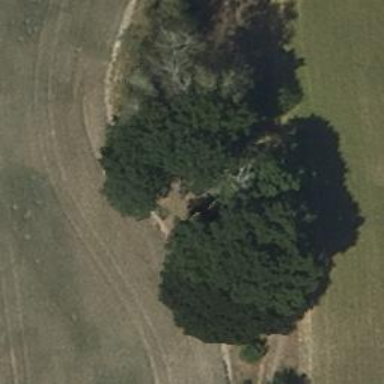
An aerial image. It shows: Row of deciduous broadleaved trees.